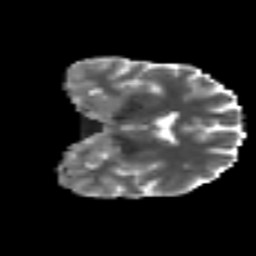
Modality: MD
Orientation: coronal
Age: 43
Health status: ill
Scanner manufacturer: philips
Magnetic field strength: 3 T
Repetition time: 9 s
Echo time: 0.127 s